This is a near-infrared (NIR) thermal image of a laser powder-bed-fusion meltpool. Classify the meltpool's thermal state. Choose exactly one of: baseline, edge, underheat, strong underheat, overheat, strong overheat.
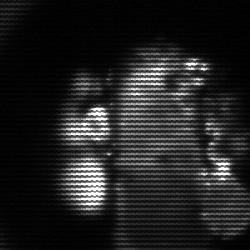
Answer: strong underheat